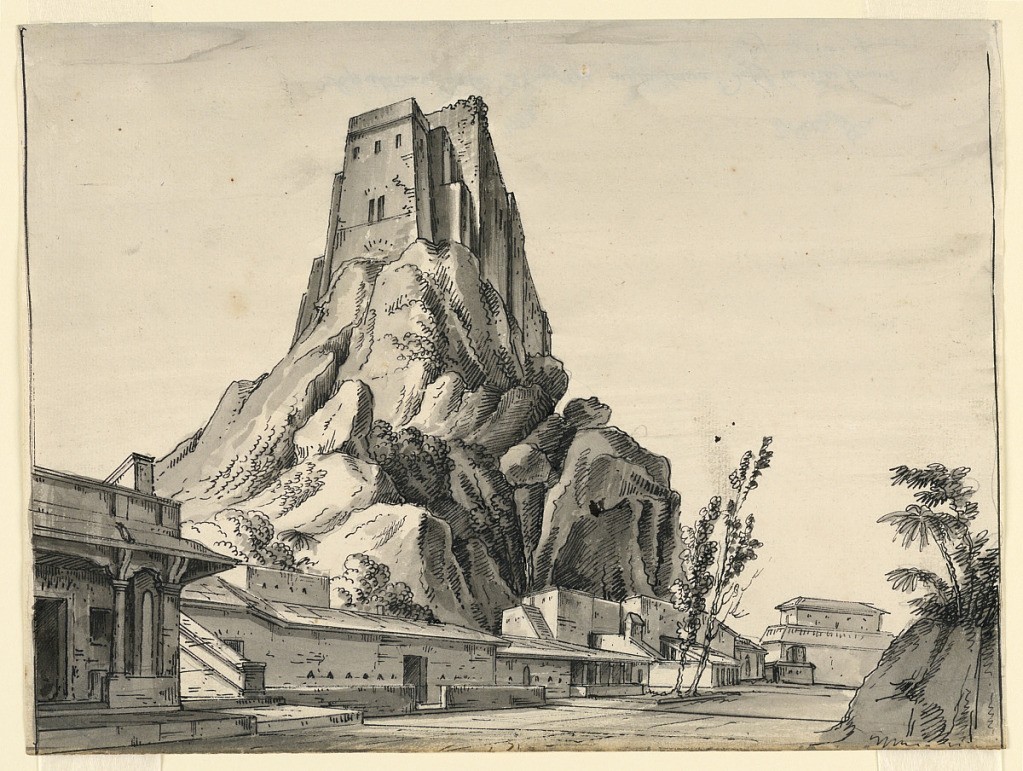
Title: Stage Design, Castle on Hill
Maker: Romolo Achille Liverani, Italian, 1809 - 1872
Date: early 19th century
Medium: Pen and sepia ink, brush and wash on paper
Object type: Drawing
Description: Horizontal rectangle. Castle on steep hill, at the bottom of which is a street lined with small buildings.